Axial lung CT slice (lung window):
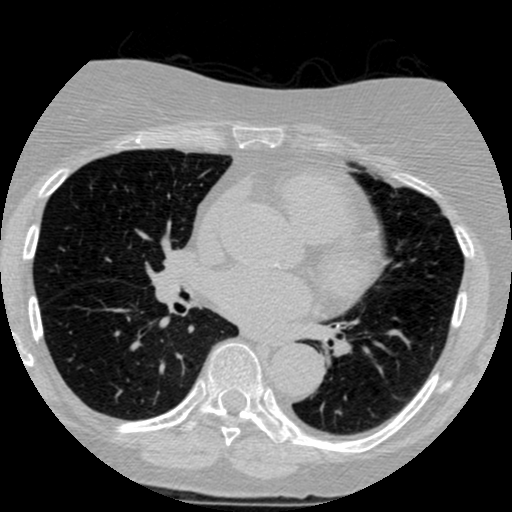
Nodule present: no